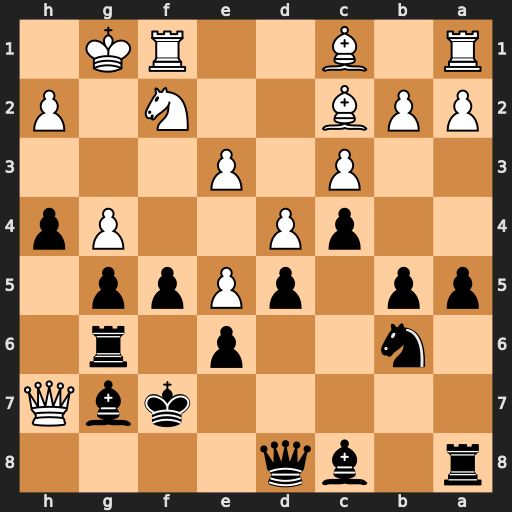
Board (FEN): r1bq4/5kbQ/1n2p1r1/pp1pPpp1/2pP2Pp/2P1P3/PPB2N1P/R1B2RK1
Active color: b
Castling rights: -
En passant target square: -
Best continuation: Rh6 Qxh6 Bxh6